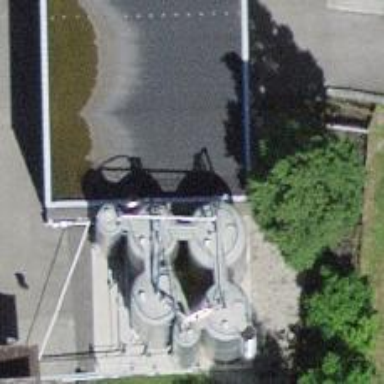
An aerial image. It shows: Silo used for storing grain crops.